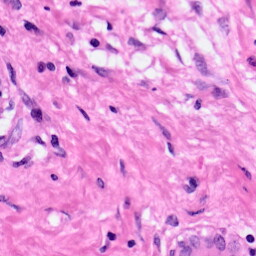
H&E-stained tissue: Pancreatic